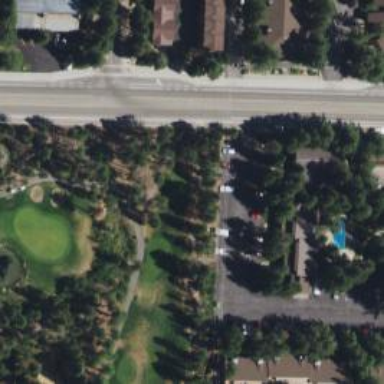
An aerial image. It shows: Golf tee.